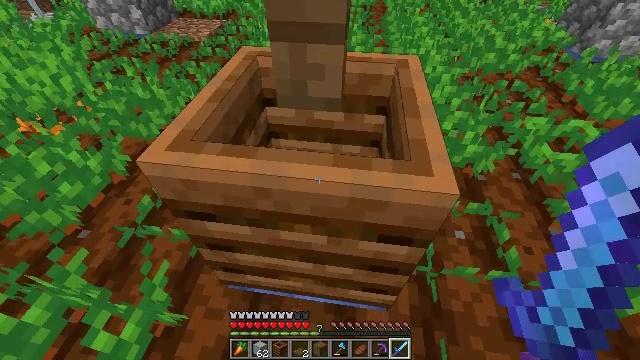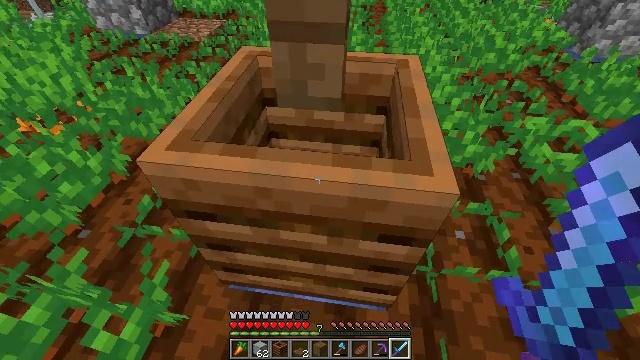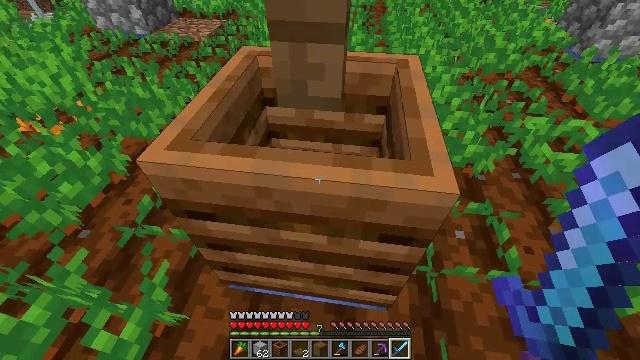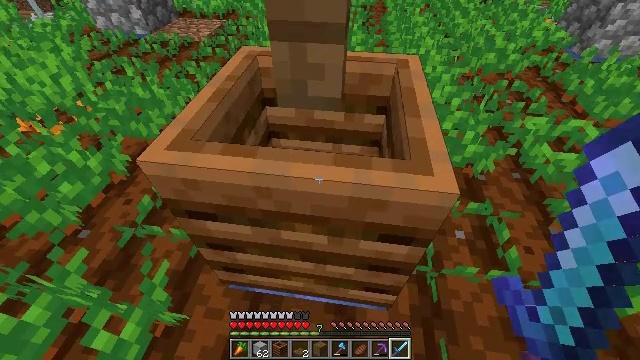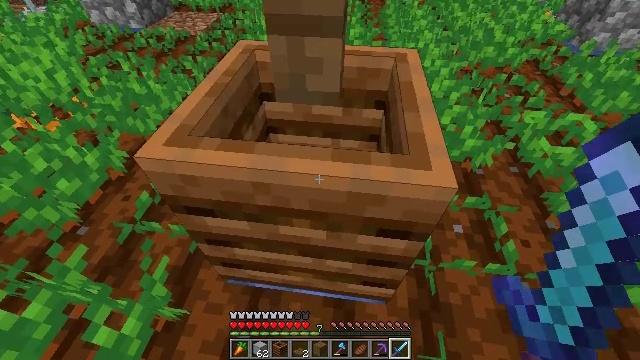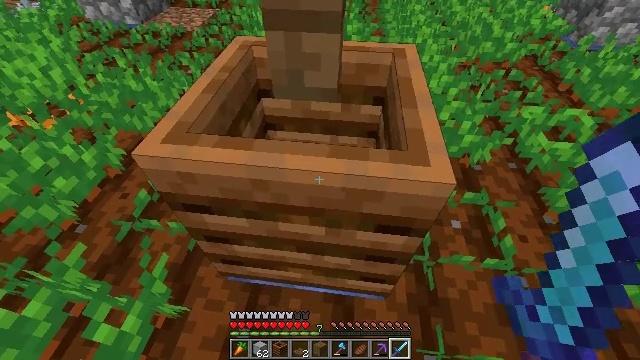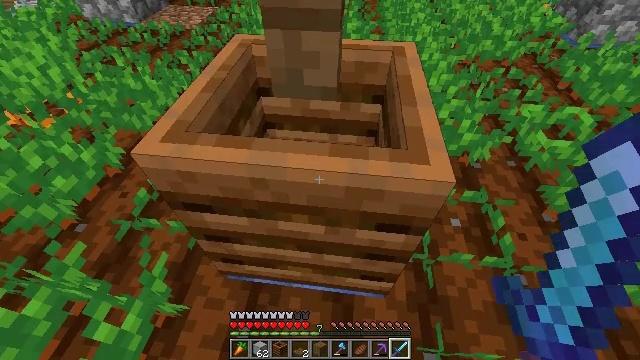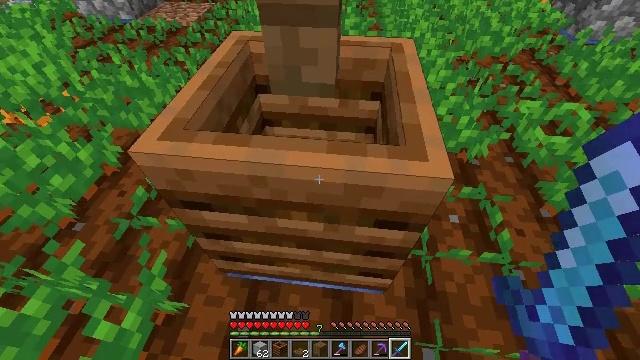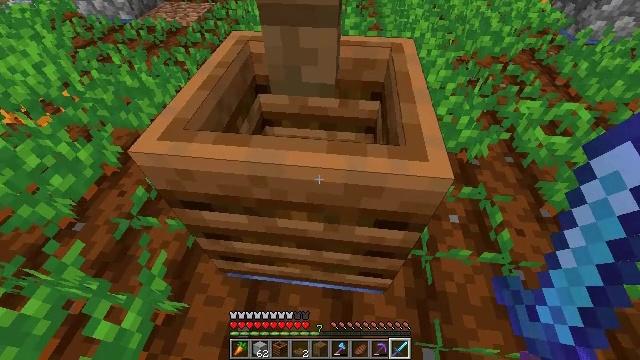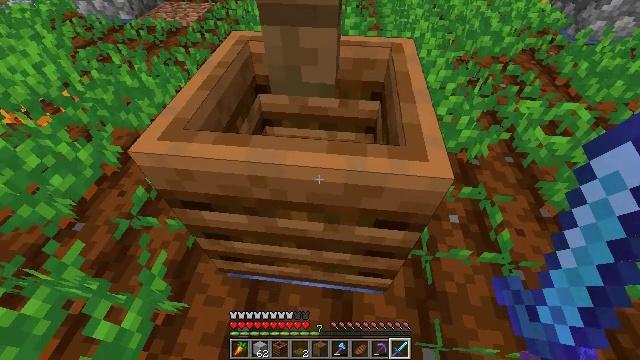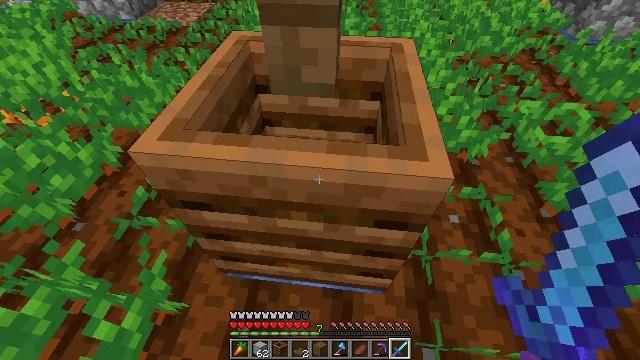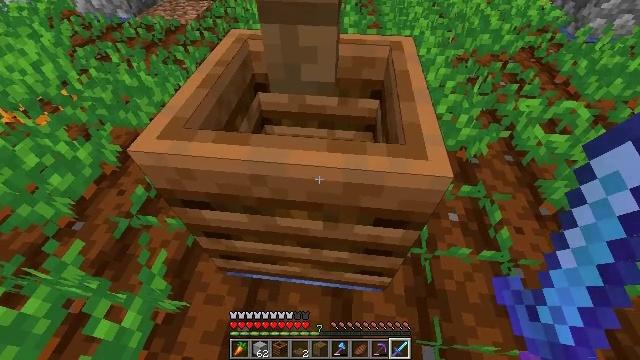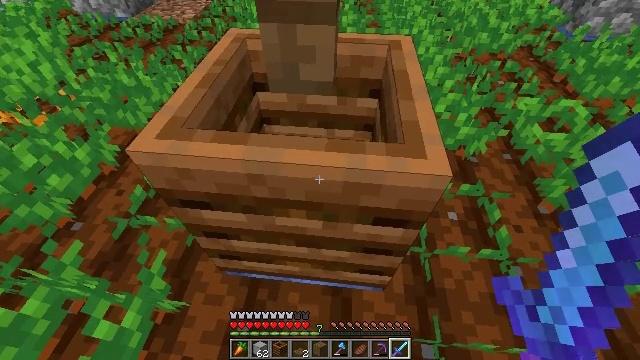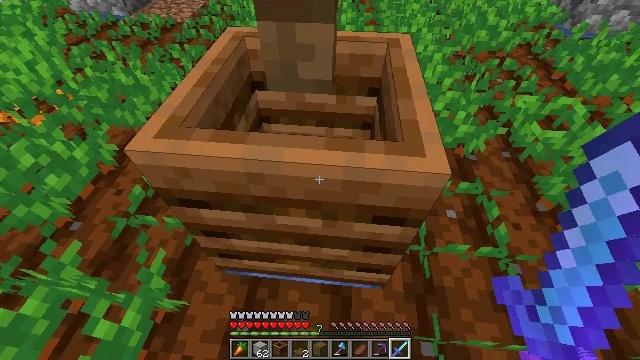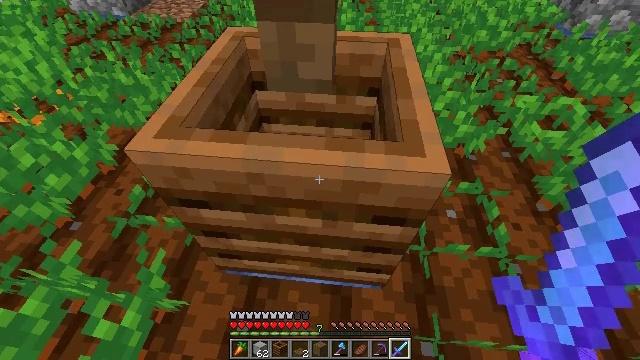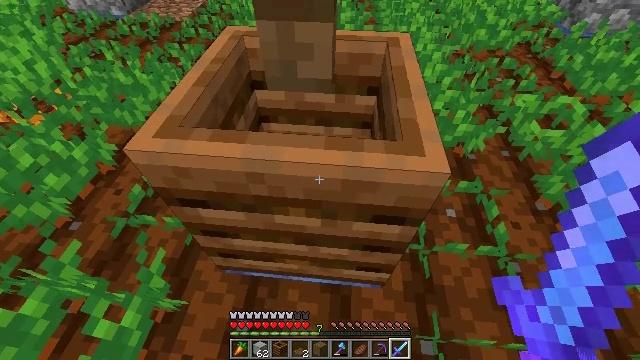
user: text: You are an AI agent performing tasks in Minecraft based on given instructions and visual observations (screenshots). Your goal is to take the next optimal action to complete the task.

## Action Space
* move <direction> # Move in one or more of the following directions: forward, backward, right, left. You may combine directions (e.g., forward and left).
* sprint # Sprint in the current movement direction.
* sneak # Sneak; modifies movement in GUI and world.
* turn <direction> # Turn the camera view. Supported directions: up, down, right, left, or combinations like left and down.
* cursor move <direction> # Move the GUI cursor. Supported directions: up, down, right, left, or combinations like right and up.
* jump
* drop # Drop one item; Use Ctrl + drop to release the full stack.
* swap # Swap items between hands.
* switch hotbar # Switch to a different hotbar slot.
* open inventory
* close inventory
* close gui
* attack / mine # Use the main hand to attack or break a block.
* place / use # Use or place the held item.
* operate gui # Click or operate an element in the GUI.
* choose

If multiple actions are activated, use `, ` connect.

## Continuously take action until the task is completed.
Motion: motion action
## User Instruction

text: Attack the spruce fence to dismantle it.
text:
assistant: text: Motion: no_op
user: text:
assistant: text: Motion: no_op
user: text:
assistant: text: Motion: no_op
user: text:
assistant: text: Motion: turn down
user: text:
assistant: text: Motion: no_op
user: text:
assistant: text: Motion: no_op
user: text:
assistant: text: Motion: no_op
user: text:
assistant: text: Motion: no_op
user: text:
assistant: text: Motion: no_op
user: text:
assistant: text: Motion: no_op
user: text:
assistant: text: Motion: no_op
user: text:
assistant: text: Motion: no_op
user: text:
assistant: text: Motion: no_op
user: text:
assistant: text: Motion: no_op
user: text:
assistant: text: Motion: no_op
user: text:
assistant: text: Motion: no_op
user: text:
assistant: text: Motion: no_op
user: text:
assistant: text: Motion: no_op
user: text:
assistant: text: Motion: no_op
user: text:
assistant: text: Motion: no_op
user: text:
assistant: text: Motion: no_op
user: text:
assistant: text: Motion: no_op
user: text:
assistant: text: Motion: no_op
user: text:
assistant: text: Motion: no_op
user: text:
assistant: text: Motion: no_op
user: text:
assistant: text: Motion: no_op
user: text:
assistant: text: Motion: no_op
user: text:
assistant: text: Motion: no_op
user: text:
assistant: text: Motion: no_op
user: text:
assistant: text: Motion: no_op